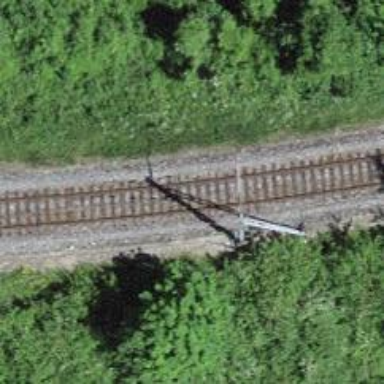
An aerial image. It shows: Railway track with contact lines for electrification.